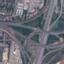
Land use / land cover class: Highway